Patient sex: M
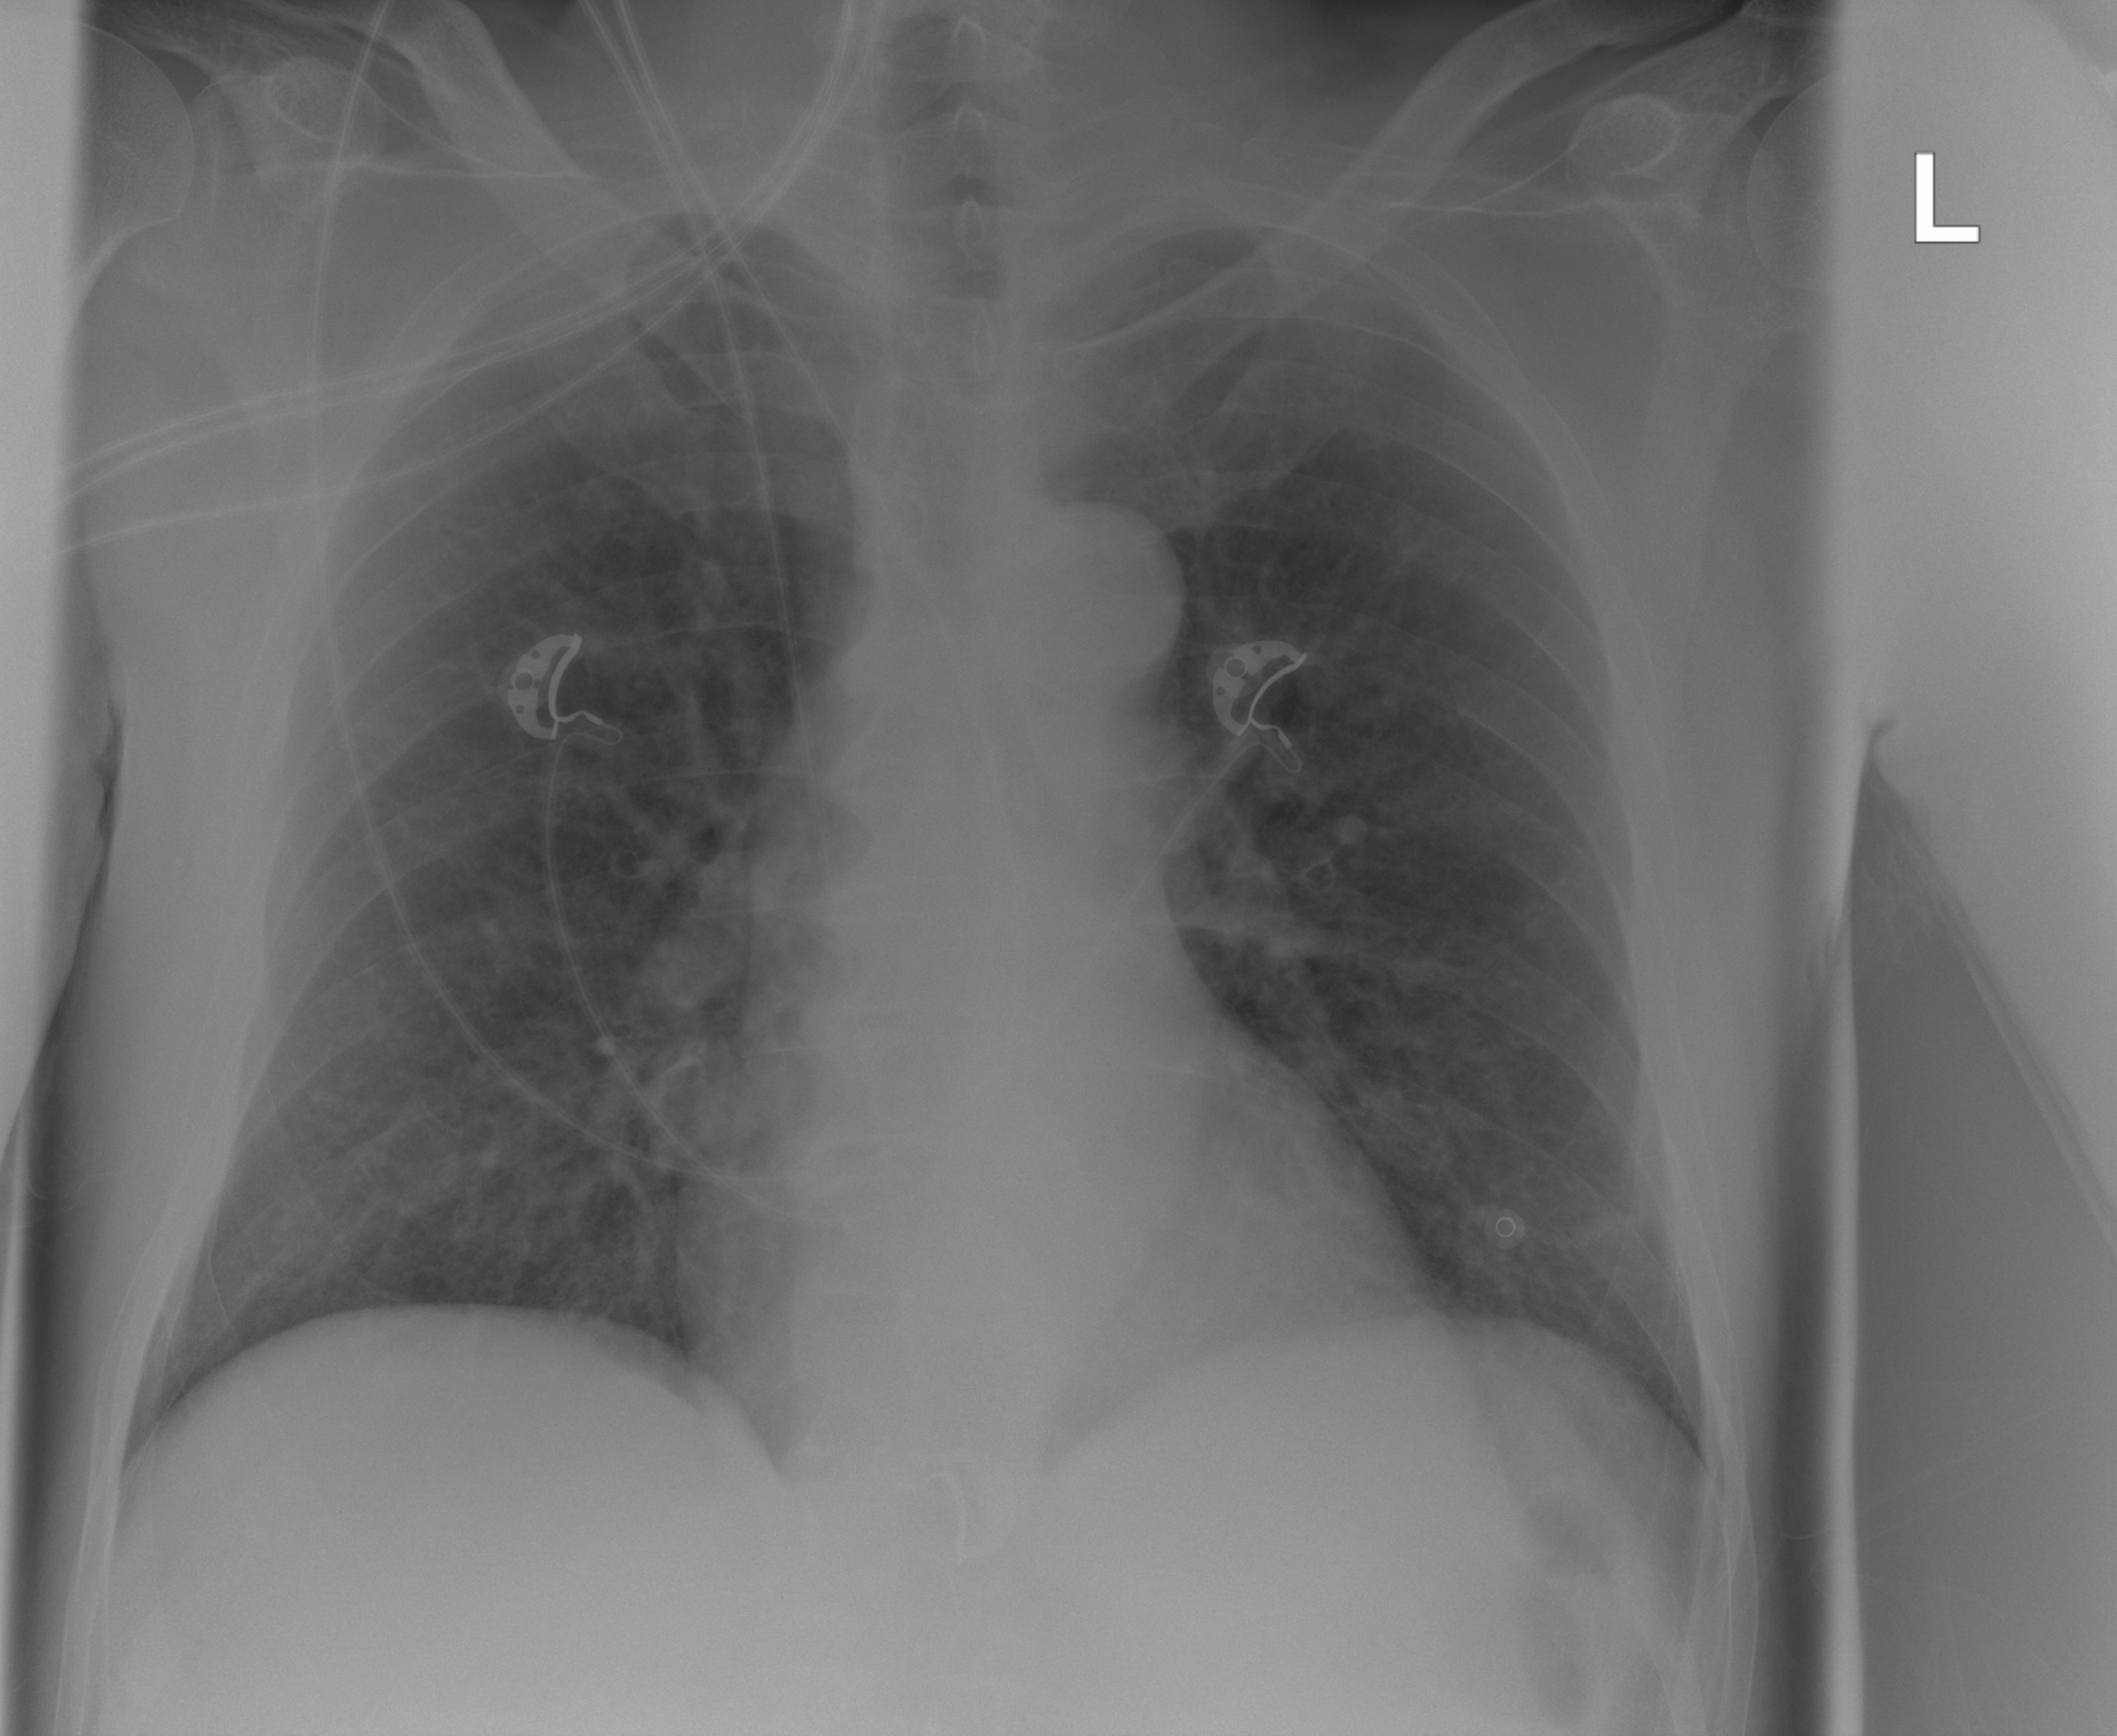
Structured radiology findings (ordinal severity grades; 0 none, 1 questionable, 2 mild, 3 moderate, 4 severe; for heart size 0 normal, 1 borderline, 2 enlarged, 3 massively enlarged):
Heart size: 0
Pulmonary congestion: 1
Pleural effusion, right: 0
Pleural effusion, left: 0
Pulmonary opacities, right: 0
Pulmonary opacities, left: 0
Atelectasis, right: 0
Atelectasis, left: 0